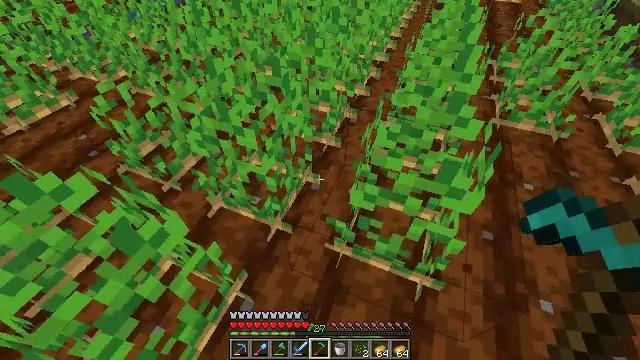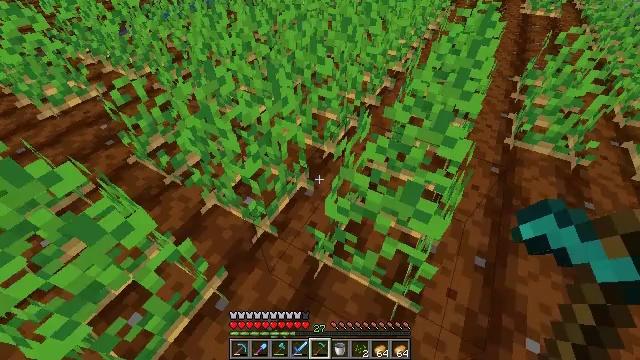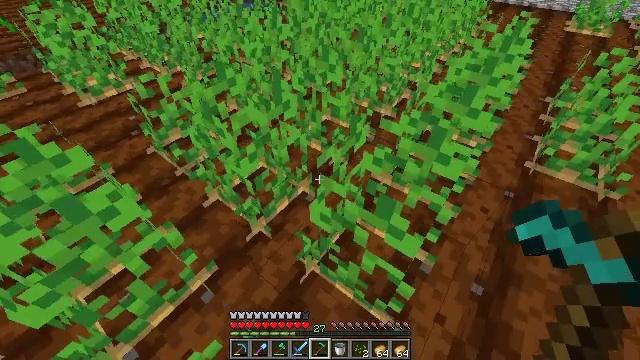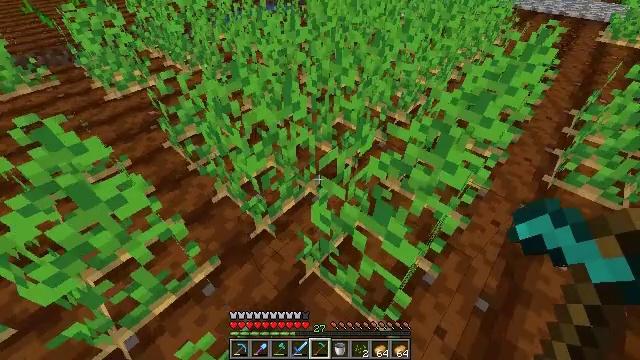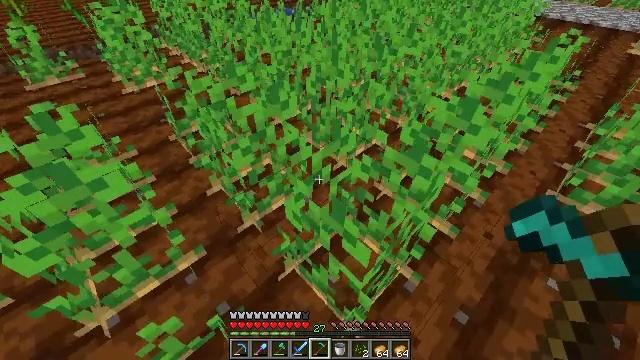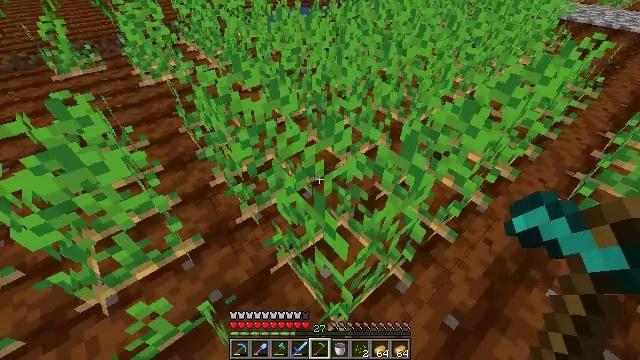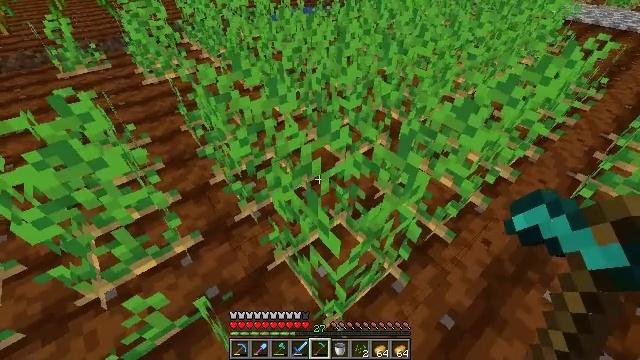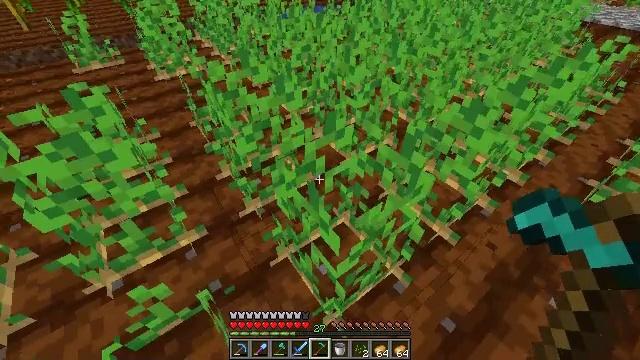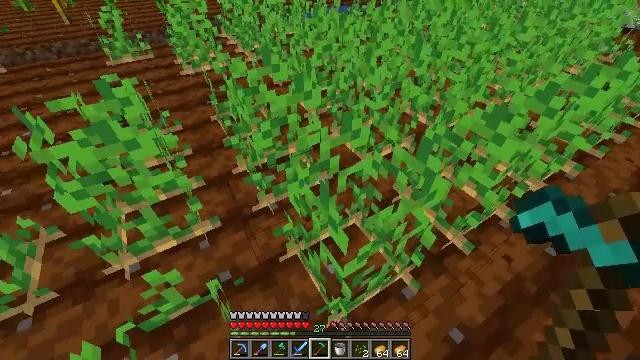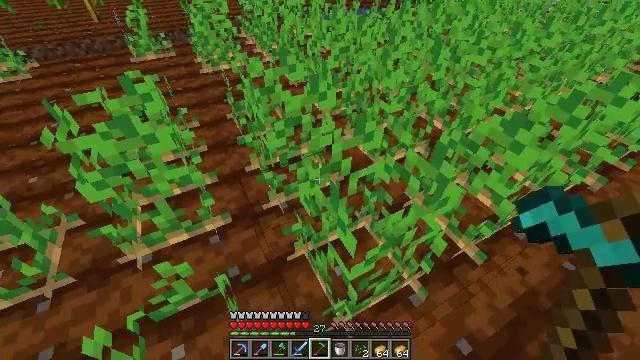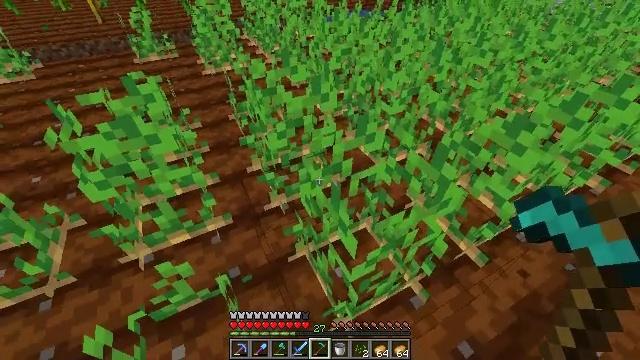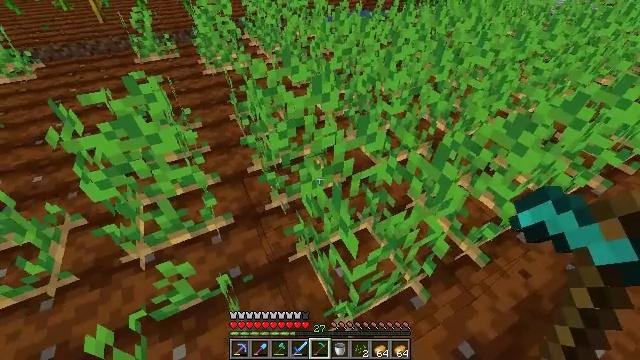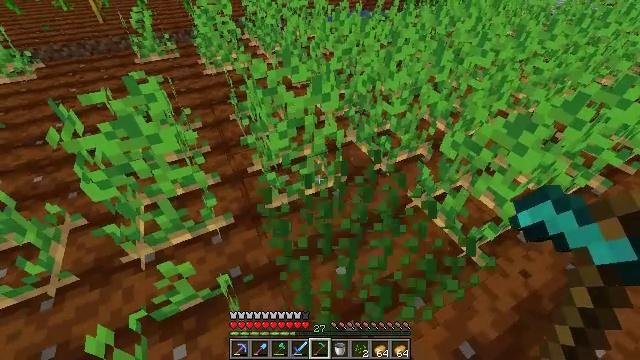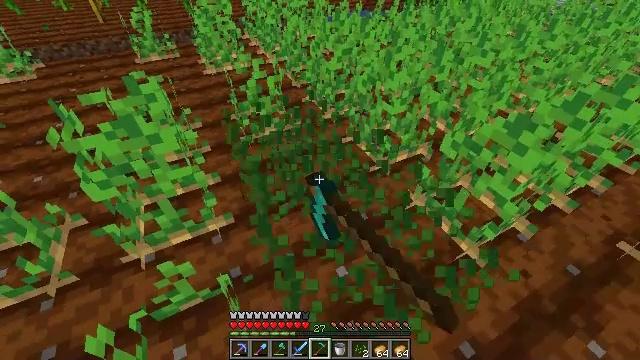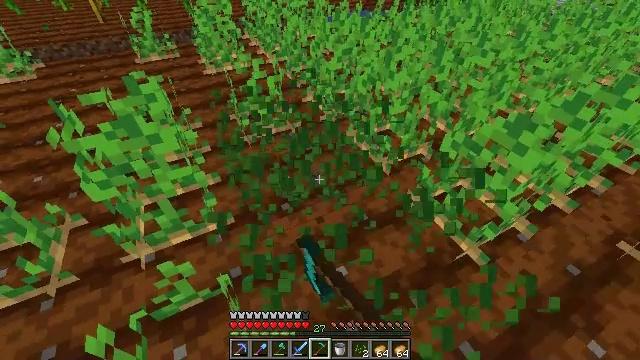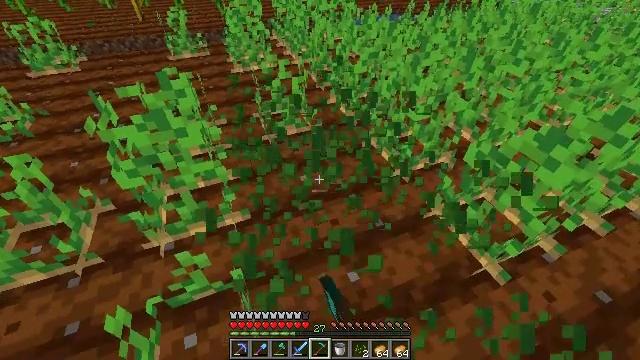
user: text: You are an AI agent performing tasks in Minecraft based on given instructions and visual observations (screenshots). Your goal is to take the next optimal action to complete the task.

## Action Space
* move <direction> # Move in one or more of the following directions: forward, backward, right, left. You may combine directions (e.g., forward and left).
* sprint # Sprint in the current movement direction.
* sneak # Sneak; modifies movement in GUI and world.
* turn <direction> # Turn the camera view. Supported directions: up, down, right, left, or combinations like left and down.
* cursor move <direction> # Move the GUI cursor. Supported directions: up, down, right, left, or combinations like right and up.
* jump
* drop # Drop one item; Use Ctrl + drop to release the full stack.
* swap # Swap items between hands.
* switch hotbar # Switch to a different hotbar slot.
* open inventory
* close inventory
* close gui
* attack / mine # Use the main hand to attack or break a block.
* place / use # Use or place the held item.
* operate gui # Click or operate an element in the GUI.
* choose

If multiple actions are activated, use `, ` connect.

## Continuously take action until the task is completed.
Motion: motion action
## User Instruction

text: Collect potatoes from the garden.
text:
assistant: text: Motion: move right, turn left
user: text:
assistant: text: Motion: move right, turn left and up
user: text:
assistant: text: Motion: move right, turn left
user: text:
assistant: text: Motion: turn left
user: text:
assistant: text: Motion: turn left
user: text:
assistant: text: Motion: no_op
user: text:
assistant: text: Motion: turn left
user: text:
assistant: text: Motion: turn left
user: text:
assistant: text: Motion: turn left
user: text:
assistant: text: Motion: no_op
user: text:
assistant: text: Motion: no_op
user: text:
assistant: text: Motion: attack / mine
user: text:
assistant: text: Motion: attack / mine
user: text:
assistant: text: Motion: attack / mine
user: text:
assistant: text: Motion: turn left
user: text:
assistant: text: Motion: turn left
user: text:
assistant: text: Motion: turn left
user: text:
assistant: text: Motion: turn left
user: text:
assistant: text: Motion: turn left
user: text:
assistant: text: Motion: turn left
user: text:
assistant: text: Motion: turn left
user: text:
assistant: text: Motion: turn left
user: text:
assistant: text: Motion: turn left
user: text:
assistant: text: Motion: move forward, turn left
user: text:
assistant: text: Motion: move forward
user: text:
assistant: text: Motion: move forward, turn left and down
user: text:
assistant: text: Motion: move forward, turn left and down
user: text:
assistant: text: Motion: turn left and down
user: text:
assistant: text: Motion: turn left and down
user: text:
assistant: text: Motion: turn left and down